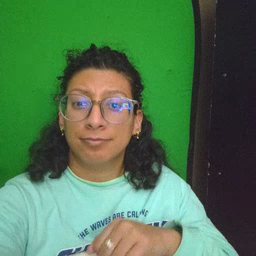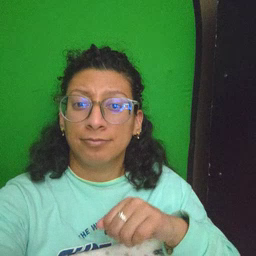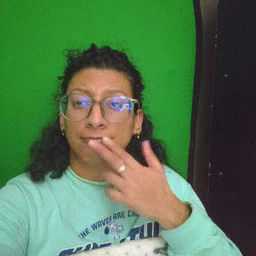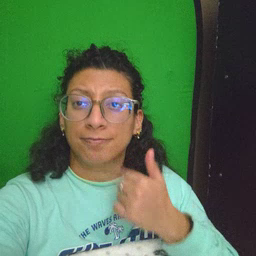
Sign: cute